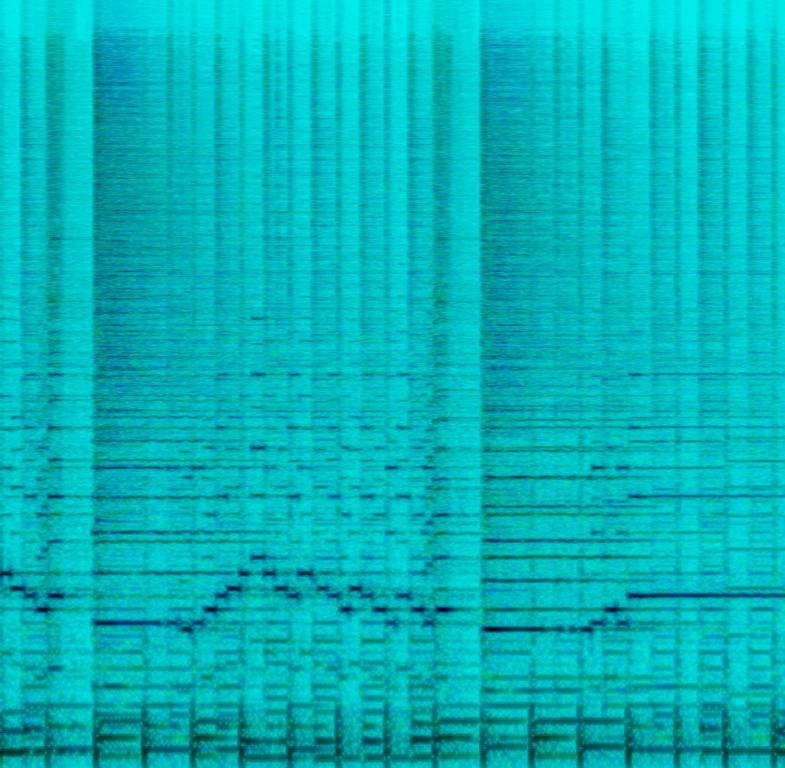
The song is an instrumental. The song is medium tempo with a walking bass line, steady drumming rhythm with cymbal crashes, guitar strumming rhythm and an accordion playing melody. The song is background music for a toy hobbyist video. The song is cheerful and reminiscent of a childhood adventure.